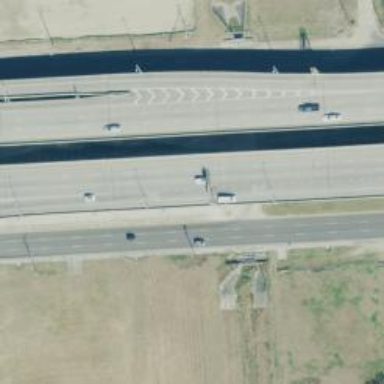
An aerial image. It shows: Secondary link road.